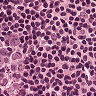
Metastatic tissue present: no